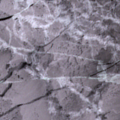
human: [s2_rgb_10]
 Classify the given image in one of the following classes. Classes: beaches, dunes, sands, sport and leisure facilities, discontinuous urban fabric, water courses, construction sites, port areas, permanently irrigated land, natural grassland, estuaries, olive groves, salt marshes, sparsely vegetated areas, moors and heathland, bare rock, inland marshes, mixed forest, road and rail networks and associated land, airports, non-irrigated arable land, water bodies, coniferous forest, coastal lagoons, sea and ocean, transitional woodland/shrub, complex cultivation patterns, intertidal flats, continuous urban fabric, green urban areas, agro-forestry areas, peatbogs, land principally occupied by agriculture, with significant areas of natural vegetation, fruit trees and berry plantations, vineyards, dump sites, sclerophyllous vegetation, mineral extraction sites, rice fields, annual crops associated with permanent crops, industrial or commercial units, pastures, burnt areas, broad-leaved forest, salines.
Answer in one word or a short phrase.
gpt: sea and ocean